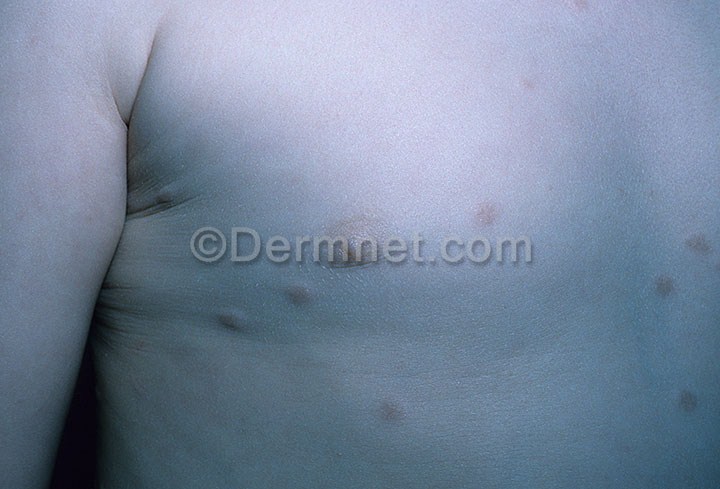
Disease: Systemic Disease